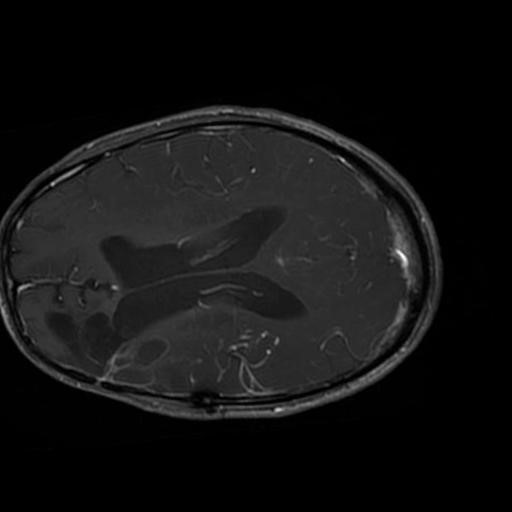
Label: brain_glioma